【题型】证明题　【知识点】立体几何　【难度】easy
{变式1}如图，已知一个由半圆柱与多面体$ABB_1A_1C$构成的几何体，平面$ABC$与半圆柱的下底面共面，且$AC \perp BC$。$P$为半圆弧$A_1B_1$上的动点（与$A_1$，$B_1$
不重合）。

\noindent (1) 证明：平面$PA_1B_1 \perp$平面$PBB_1$
；

\noindent (2) 若四边形$ABB_1A_1$为正方形，且$AC=BC=1$，$\angle PB_1A_1=\frac{\pi}{4}$，求二面角$P-A_1B_1-C$
的余弦值。
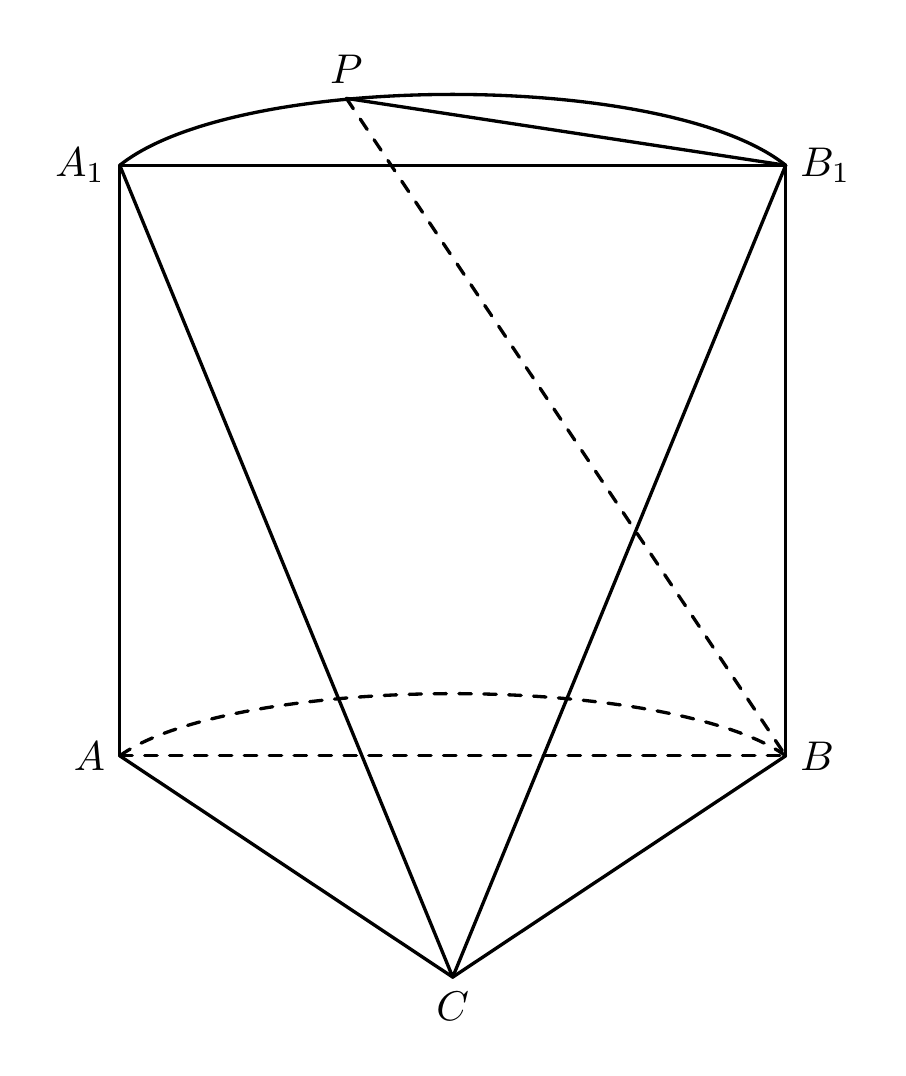
【解答】
【答案】(1)证明见解析 \\
(2)
$-\frac{\sqrt{5}}{5}$

\vspace{0.3cm}

\noindent
 【知识点】证明面面垂直、面面角的向量求法

\vspace{0.3cm}

\noindent 【分析】（1）面面垂直判定应用，由两个线线垂直：$PA_1 \perp PB_1$，$PA_1 \perp BB_1$，得线面垂直，进而得面面垂直；\\
（2）根据题意建立空间直角坐标系，利用向量法求二面角
$P-A_1B_1-C$
的余弦值。

\vspace{0.3cm}

\noindent 【详解】（1）在半圆柱内，$BB_1 \perp$平面$PA_1B_1$，所以$BB_1 \perp PA_1$；\\
因为
$A_1B_1$为上底面对应圆的直径，所以$PA_1 \perp PB_1$，\\
又
$PB_1 \cap BB_1 = B_1$，$PB_1 \subset$平面$PBB_1$，$BB_1 \subset$平面$PBB_1$，\\
所以
$PA_1 \perp$平面$PBB_1$，因为$PA_1 \subset$平面$PA_1B_1$，\\
所以平面
$PA_1B_1 \perp$平面$PBB_1$
。

\vspace{0.3cm}

\noindent （2）根据题意以$C$为原点，建立空间直角坐标系，如图所示，\\
因为
$AC=BC=1$，所以$B(1,0,0)$，$A(0,1,0)$，$A_1(0,1,\sqrt{2})$，$B_1(1,0,\sqrt{2})$，$P(1,1,\sqrt{2})$，\\
所以
$\overrightarrow{CA_1}=(0,1,\sqrt{2})$，$\overrightarrow{CB_1}=(1,0,\sqrt{2})$，\\
平面
$PA_1B_1$的一个法向量$\vec{n_1}=(0,0,1)$，\\
设平面
$CA_1B_1$的一个法向量$\vec{n_2}=(x,y,z)$，\\
则
\[
\begin
{cases}
\overrightarrow{CA_1}\cdot\vec{n_2}=y+\sqrt{2}z=0 \\
\overrightarrow{CB_1}\cdot\vec{n_2}=x+\sqrt
{2}z=0
\end
{cases}
\]
令
$z=1$
，则
\[
\begin
{cases}
x=-
\sqrt{2} \\
y=-
\sqrt{2} \\
z=1
\end
{cases}
\]
取
$\vec{n_2}=(-\sqrt{2},-\sqrt{2},1)$，所以$\cos<\vec{n_1},\vec{n_2}>=\frac{1}{1\times\sqrt{5}}=\frac{\sqrt{5}}{5}$，\\
由图可知，二面角
$P-A_1B_1-C$为钝角，\\
所以所求二面角
$P-A_1B_1-C$的余弦值为$-\frac{\sqrt{5}}{5}$
。

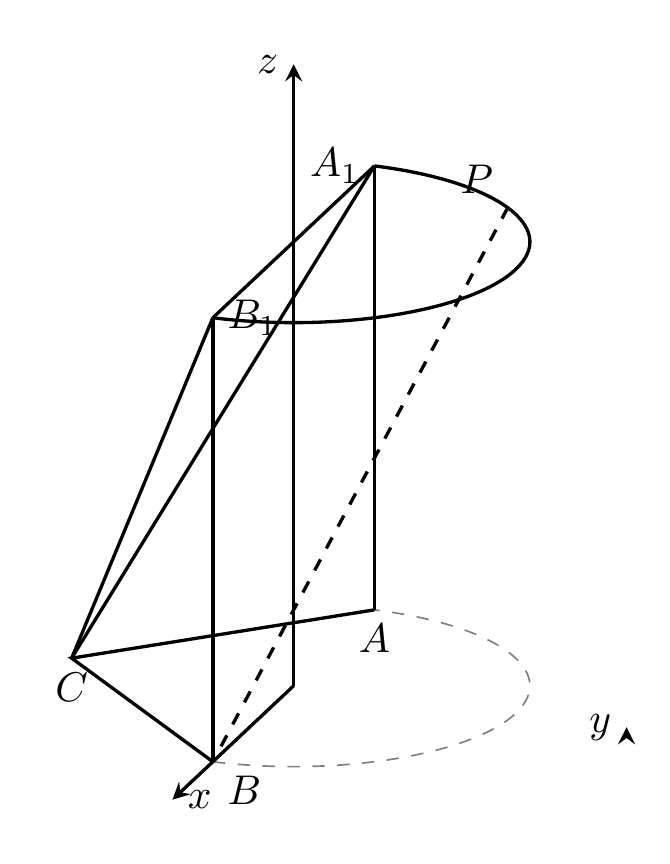